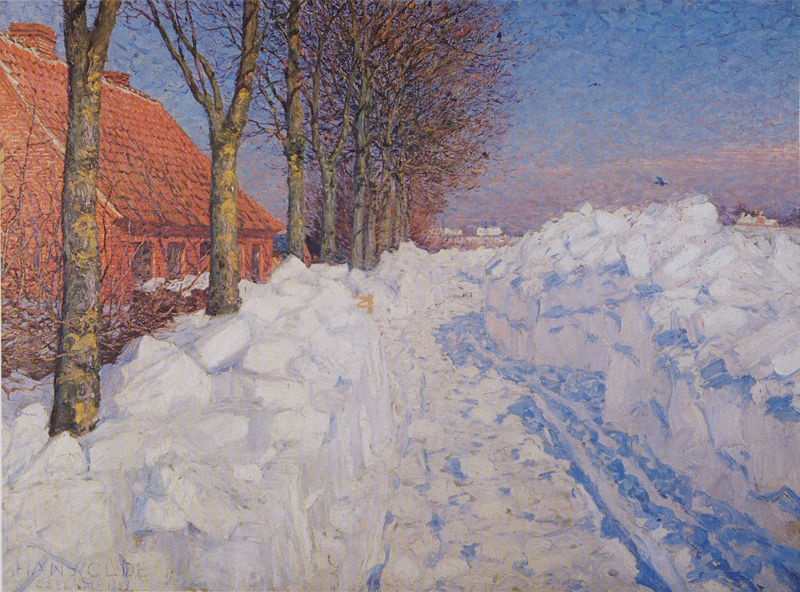
Titel: Rotes Haus im Schnee
Künstler: Hans Olde
Standort: Kiel
Institution: Kunsthalle
Schlagwörter: baum, blau, blätter, gemälde, himmel, meer, vogel, weiß, wolken, bäume, impressionismus, landschaft, see, stadt, äste, abend, braun, fenster, frankreich, hell, impressionisme, licht, orange, schwarz, strasse, dach, eis, gebäude, haus, rot, schnee, tiere, weg, expressionismus, wand, steine, tot, bildnis, signatur, öl, ast, ferne, horizont, häuser, kalt, morgen, natur, strauch, vögel, zweige, gebüsch, pfad, sonne, sträucher, land, blatt, rosa, dachziegel, kamin, kamine, schornstein, klar, gasse, perspektive, pointilismus, furchen, reisig, spuren, dorf, giebel, mauer, schornsteine, ziegel, allee, tag, kahl, hof, winter, sigantur, spur, ölgemälde, stimmung, frühling, kühle, leuchten, ortschaft, gang, haufen, kälte, zweig, moos, blanc, sonnig, ziegelsteine, ziegelwand, maison, geäst, rinde, morgenrot, rouge, bauernhaus, kate, leuchtend, hans, fenetre, lumière, ombre, arbre, soleil, ciel, paysage, schindeln, moss, ville, bleu, campagne, pointillisme, signature, satteldach, cheminée, toit, astgabeln, schneeberge, pissarro, nuages, couleur, schneehaufen, monet, arbres, tronc, impressionniste, couleurs, oiseau, tire, furche, briques, chemin, dach stamm, es war ein eistag, froid, frois, fussspureb, fussspuren, geräumt, hans clde, haufen schnee, hiver, impressionen, impressionsmus, kalt warm, kalte himmel, menschnelos, mittags, neige, schlittenspuren, schneeberg, schneemassen, schneemauer, schneewand, toiture, tuiles, unbewohnt, impressionnisme, tableau, oiseaux, glace, branche, ferdinand hodler, alee, passage, route, talus, sisley, banc, rotes haus, brique, tuile, optique, ecorce, ferdinand hofler, nuances, pays-bas, traces, tas, creusé, degagee, tuuile, scandinavie, egeräumt, schlittenspur